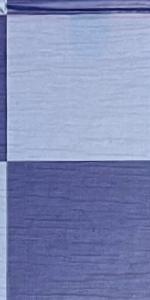
Label: Empty